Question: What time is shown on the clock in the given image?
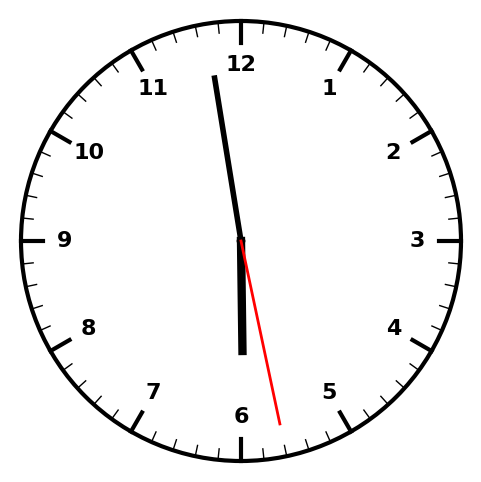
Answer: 05:58:28